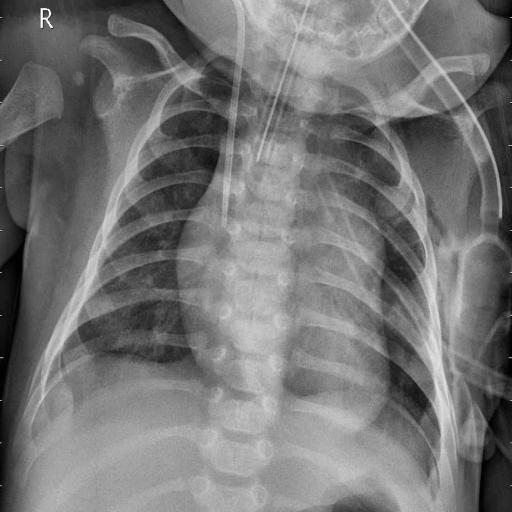
Finding: PNEUMONIA